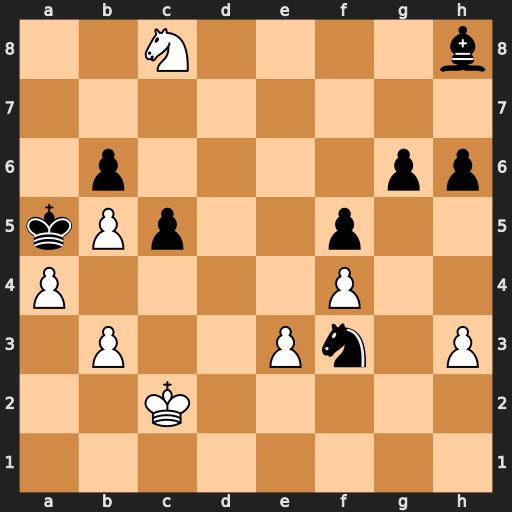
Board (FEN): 2N4b/8/1p4pp/kPp2p2/P4P2/1P2Pn1P/2K5/8
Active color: w
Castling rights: -
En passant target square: -
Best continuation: Ne7 Ne1+ Kd1 Kb4 Nd5+